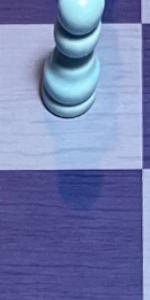
Label: Empty